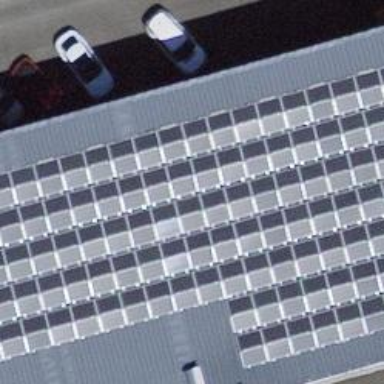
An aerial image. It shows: Solar power generator using photovoltaic method with solar photovoltaic panel types.